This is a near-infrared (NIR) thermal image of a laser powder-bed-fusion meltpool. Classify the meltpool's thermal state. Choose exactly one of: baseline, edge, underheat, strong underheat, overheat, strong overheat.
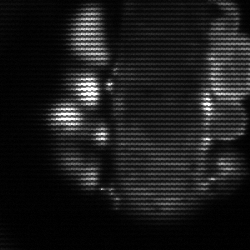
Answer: strong underheat